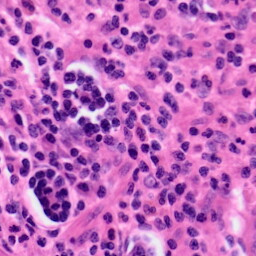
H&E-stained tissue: Colon